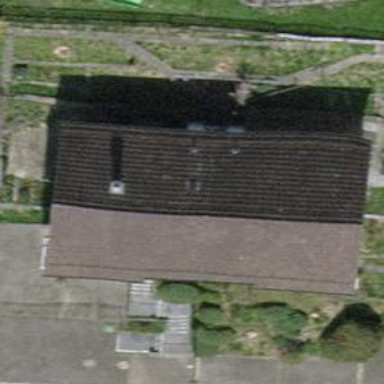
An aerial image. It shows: Residential building with gabled grey roof.